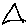
Label: triangle